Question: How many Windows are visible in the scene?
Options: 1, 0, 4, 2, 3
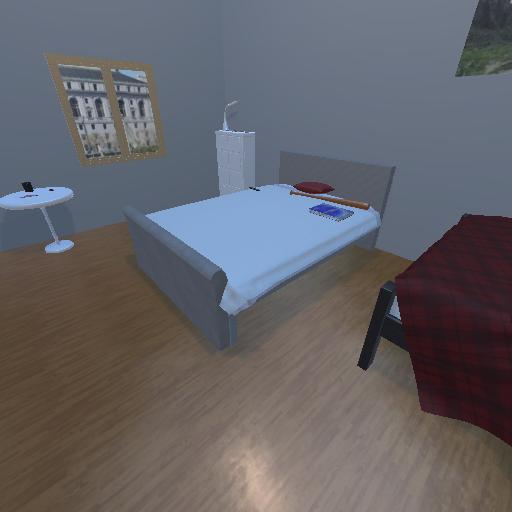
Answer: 1